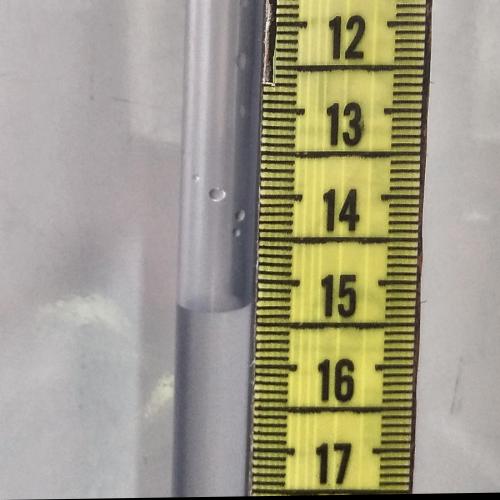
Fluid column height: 15.3 cm